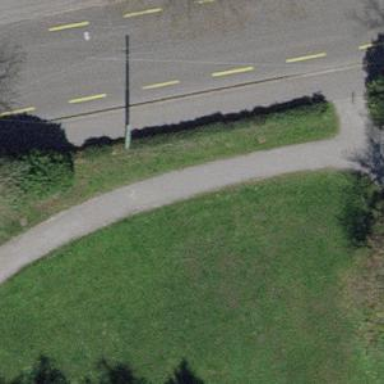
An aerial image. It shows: Footway with pebblestone surface.